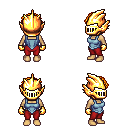
a pixel art fantasy rpg character, female body template, human, tanned skin, blue vest, red pants, light blonde curly afro hairstyle, gold helm, gold gloves, four views (front, back, left, right), 2x2 character sprite sheet, small pixel art, hard edges, no anti-aliasing